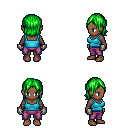
a pixel art fantasy rpg character, female body template, human, dark skin, teal pirate shirt, magenta pants, green long bangs hairstyle, metal gloves, four views (front, back, left, right), 2x2 character sprite sheet, small pixel art, hard edges, no anti-aliasing